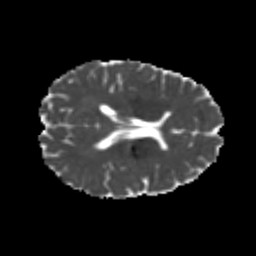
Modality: MD
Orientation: axial
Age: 23
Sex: female
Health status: healthy
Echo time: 0.074 s